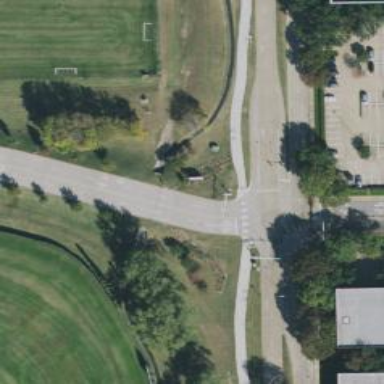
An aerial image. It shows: Footway with asphalt surface. This footway is 2-mile long running track.